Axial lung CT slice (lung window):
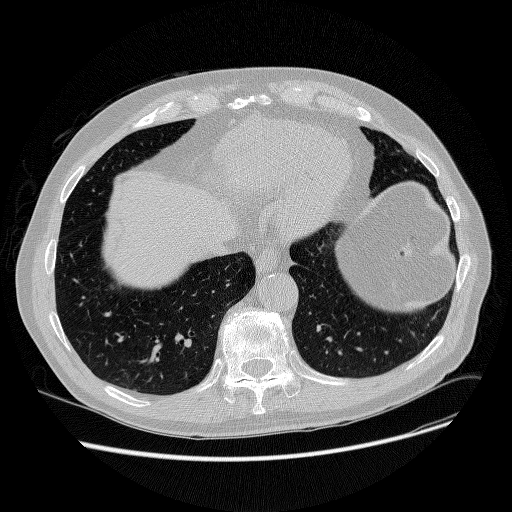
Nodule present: no